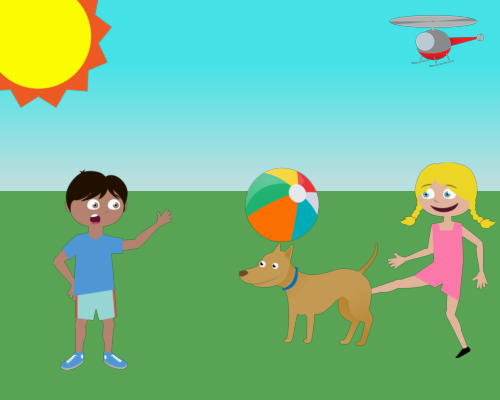
left top corner big sun  top cut on right side top corner small helicopter facing left on left side big surprised boy facing right facing right on middle  big beach ball  right side of it a big smile girl kicking facing left  below her is a big dog  facing left  dog covers girl leg